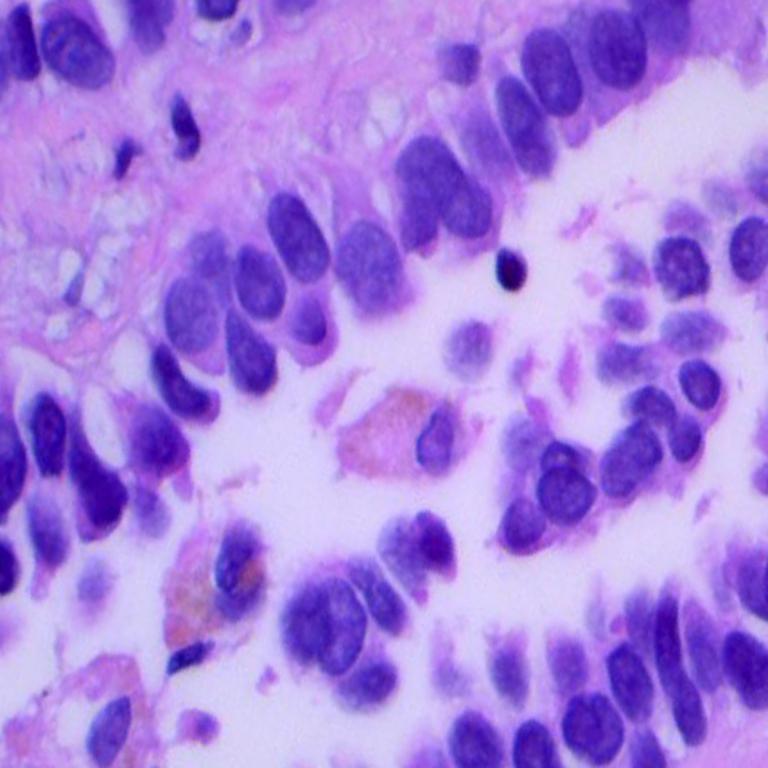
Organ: lung
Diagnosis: adenocarcinomas